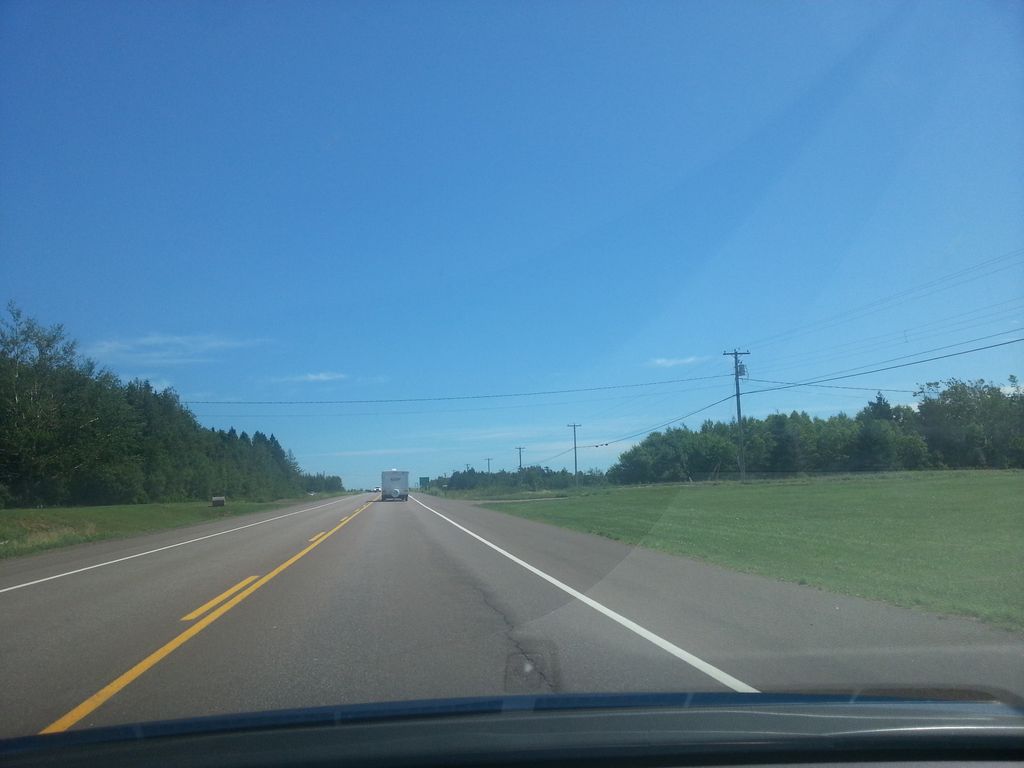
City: charlottetown